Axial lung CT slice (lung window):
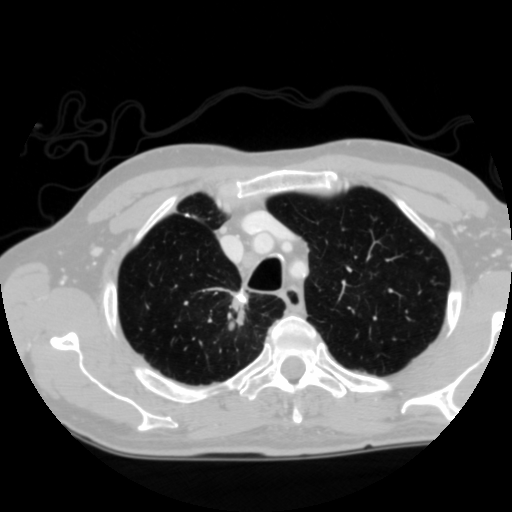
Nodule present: no